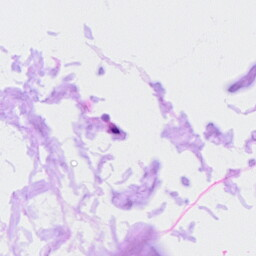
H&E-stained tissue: Ovarian